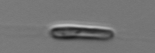
Label: Chrysochromulina